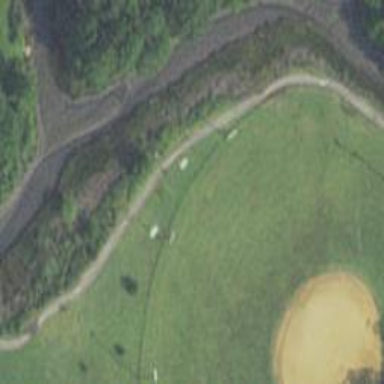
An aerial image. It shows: Disc golf tee area.